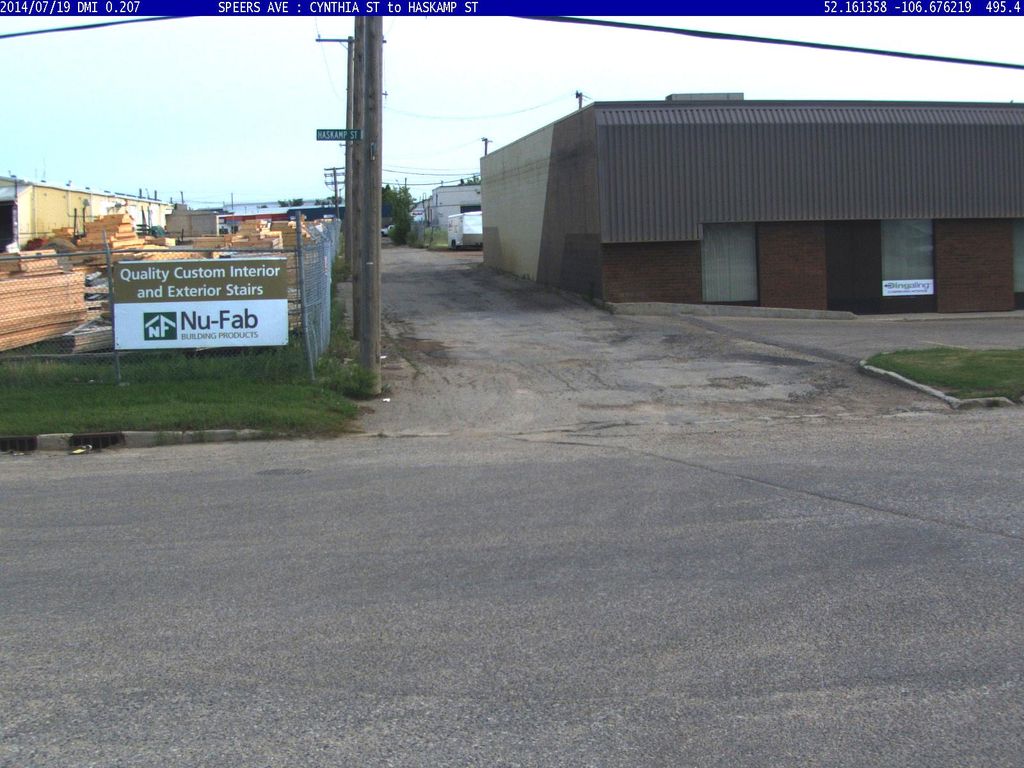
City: saskatoon